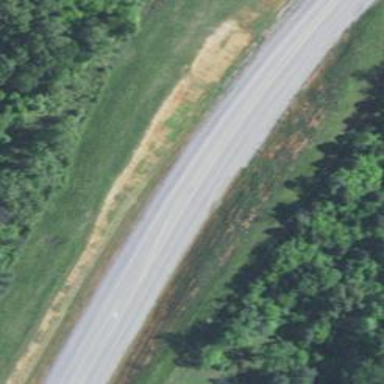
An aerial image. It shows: Primary highway.